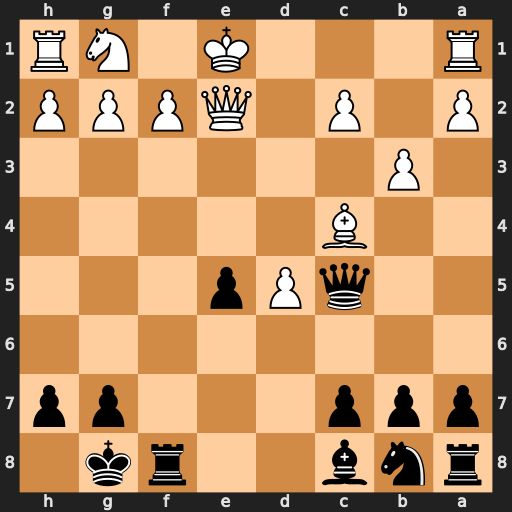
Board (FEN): rnb2rk1/ppp3pp/8/2qPp3/2B5/1P6/P1P1QPPP/R3K1NR
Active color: b
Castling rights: KQ
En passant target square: -
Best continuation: b5 Qe3 Qxe3+ fxe3 bxc4